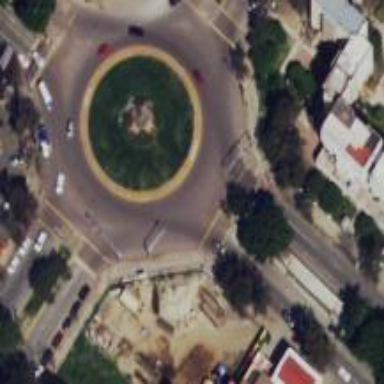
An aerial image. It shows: Circular junction on secondary road.